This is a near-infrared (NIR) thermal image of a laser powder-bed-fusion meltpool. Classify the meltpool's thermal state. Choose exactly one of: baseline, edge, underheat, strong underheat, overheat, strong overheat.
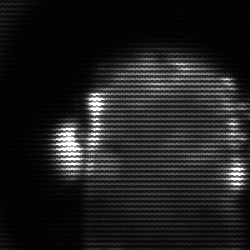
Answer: baseline